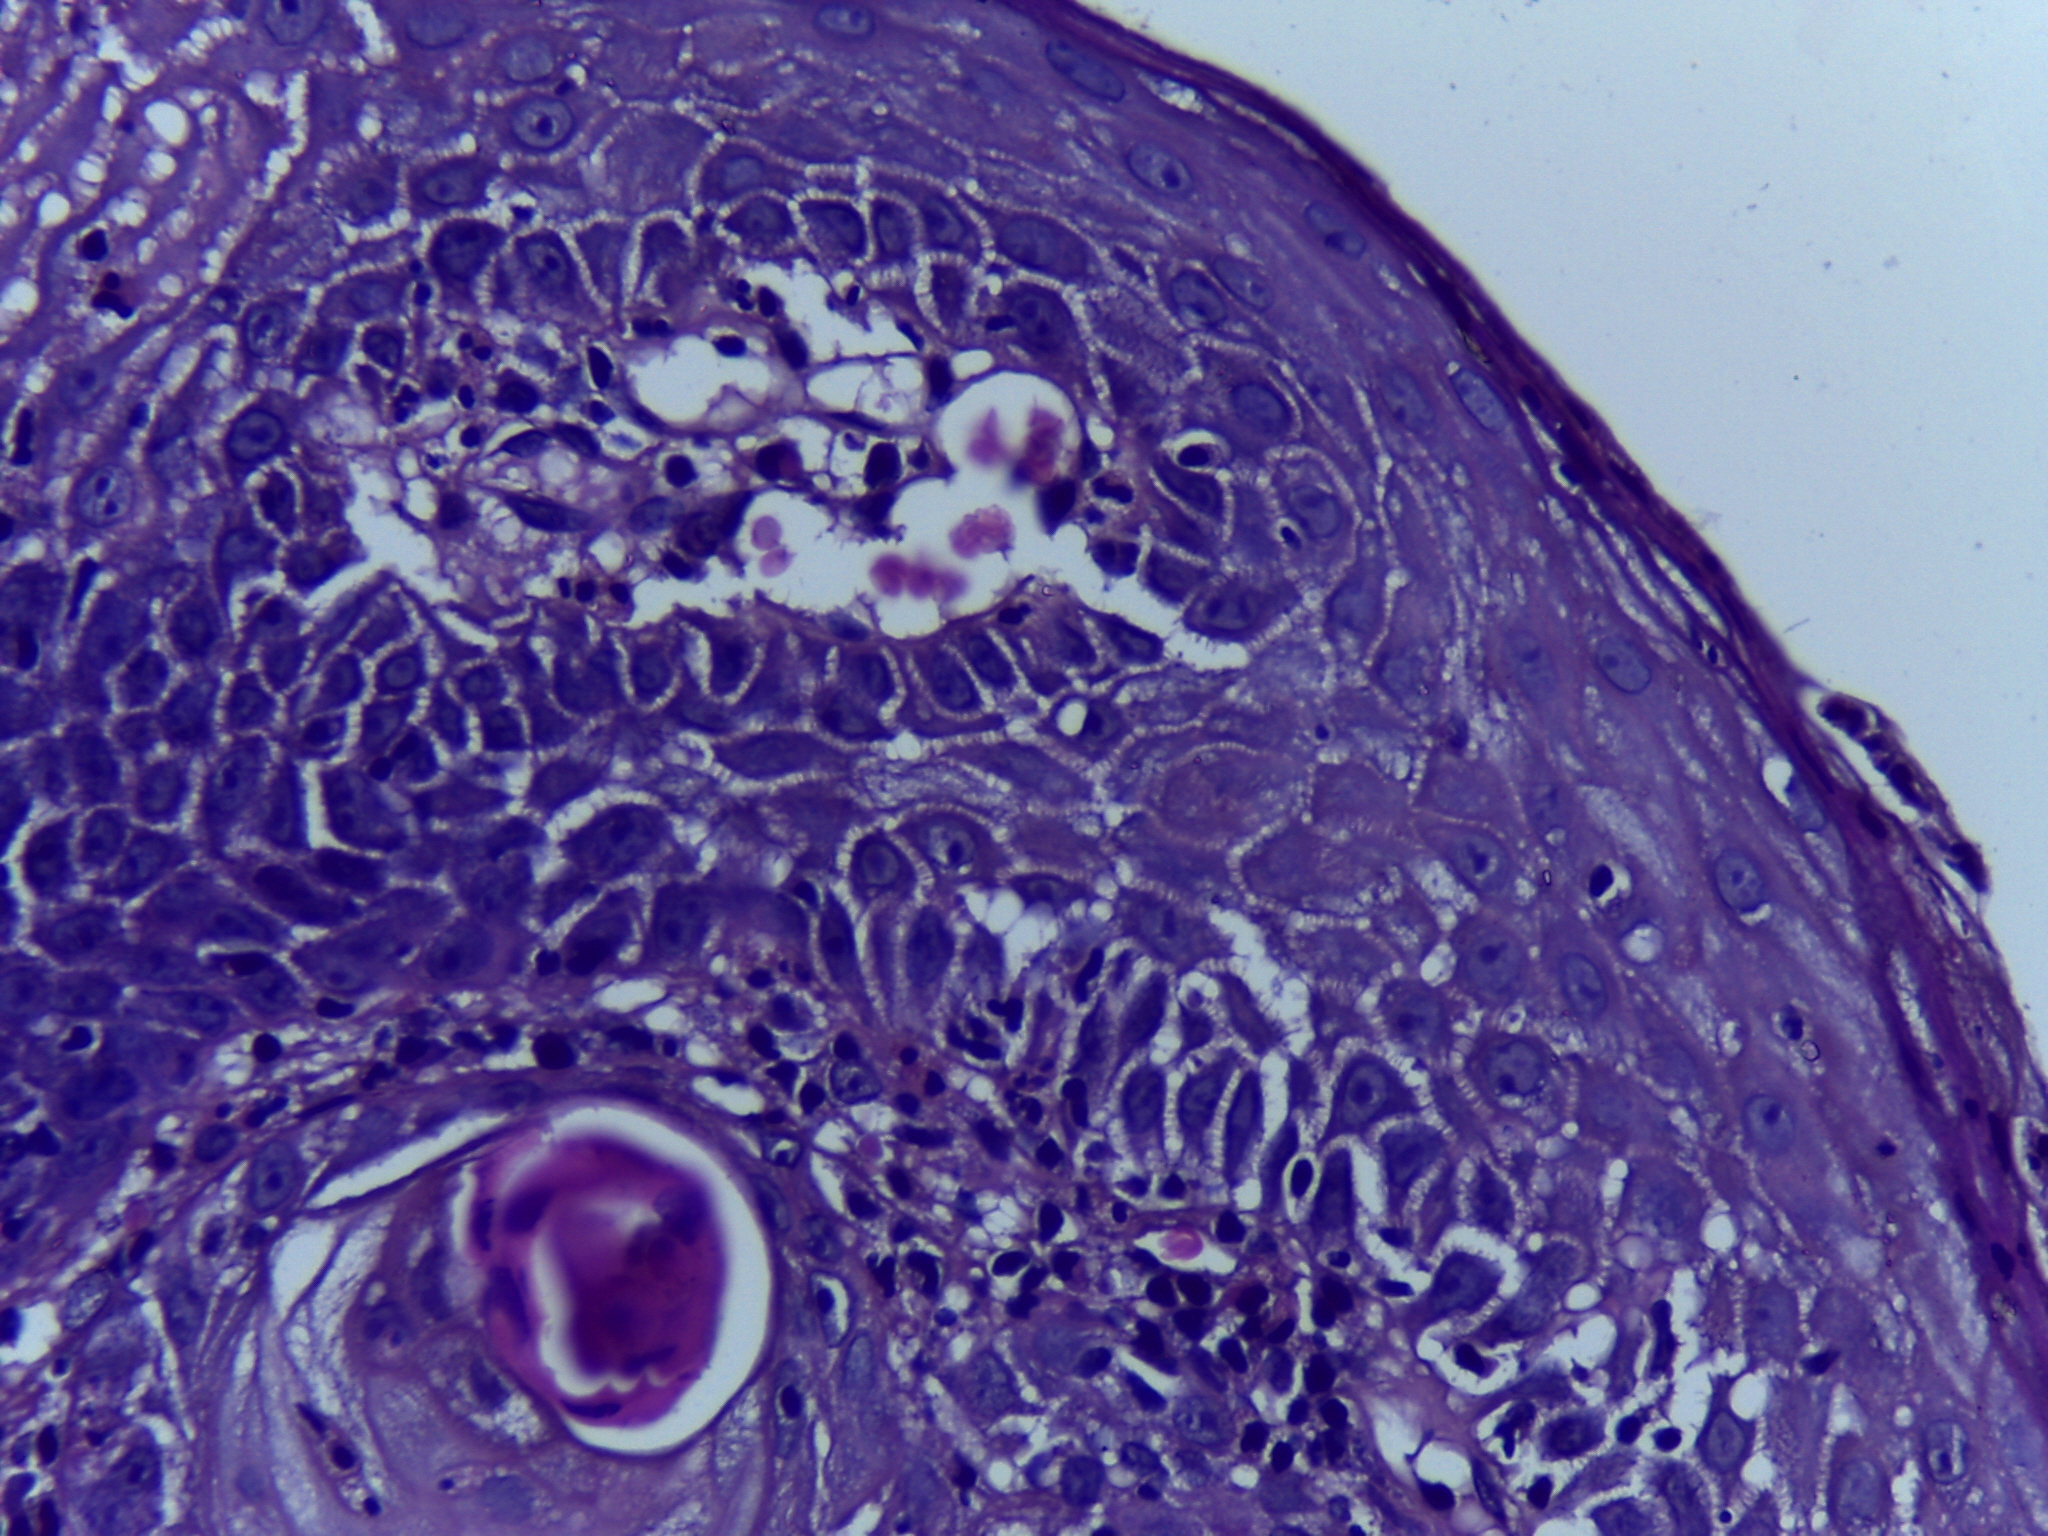
Diagnosis: OSCC